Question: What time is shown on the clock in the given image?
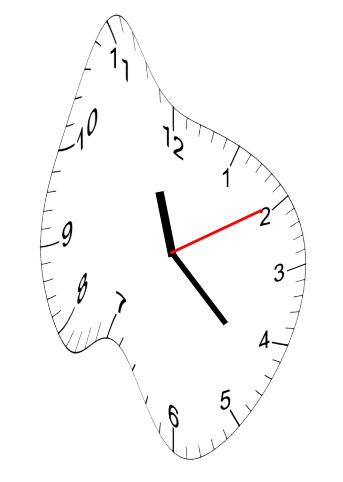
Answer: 11:22:10